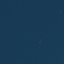
Land use / land cover: SeaLake